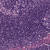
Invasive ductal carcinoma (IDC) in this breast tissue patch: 0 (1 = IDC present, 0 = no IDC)